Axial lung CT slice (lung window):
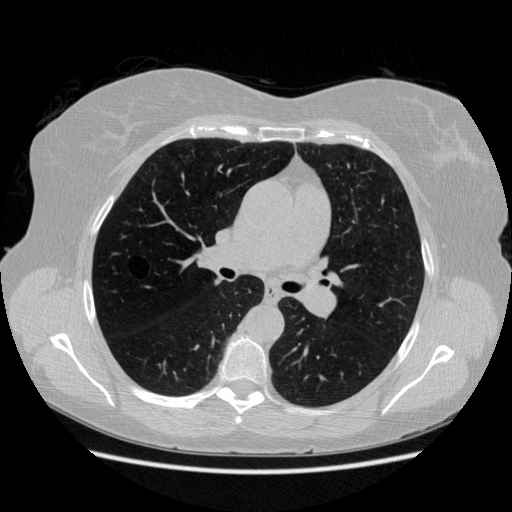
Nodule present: no